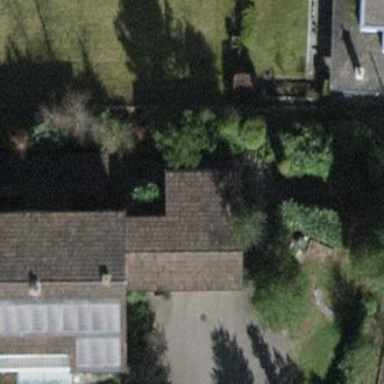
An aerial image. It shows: View of roof of building.